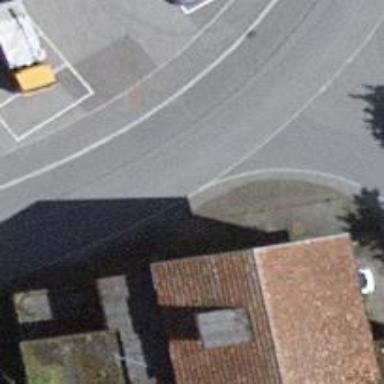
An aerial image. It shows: Asphalt road in residential area.